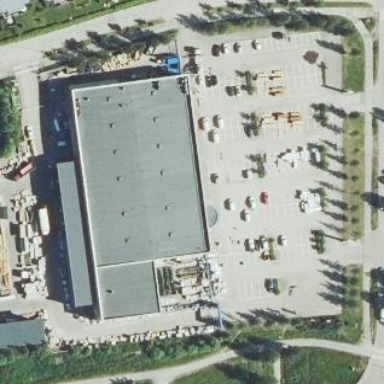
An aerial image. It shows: Hardware shop located in building.